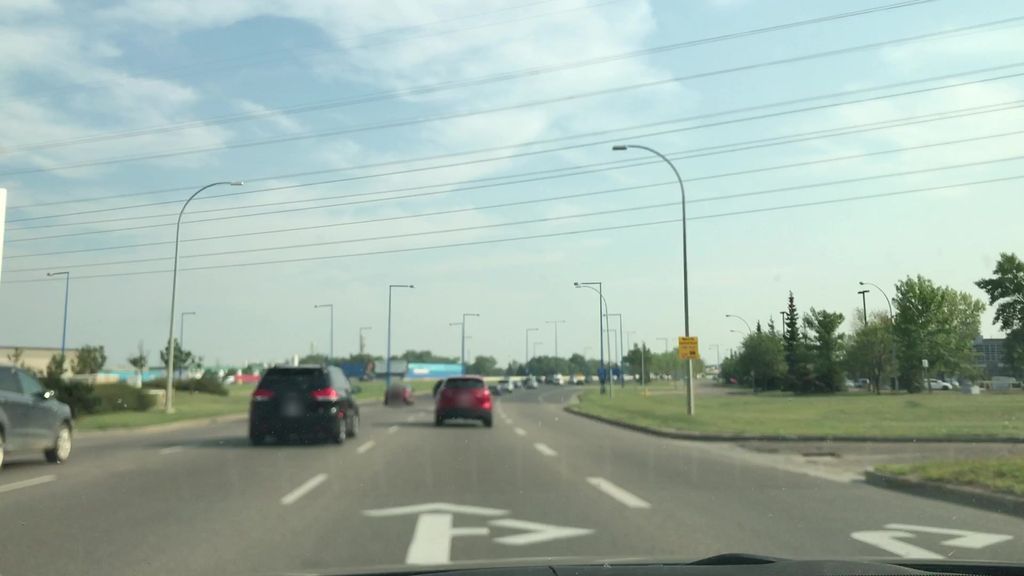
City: edmonton